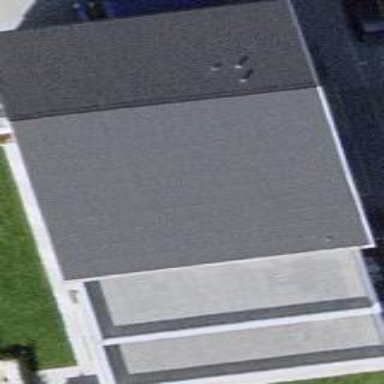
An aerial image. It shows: Building with gabled roof oriented across.